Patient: sex M, age 76
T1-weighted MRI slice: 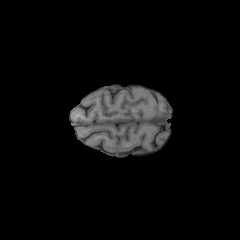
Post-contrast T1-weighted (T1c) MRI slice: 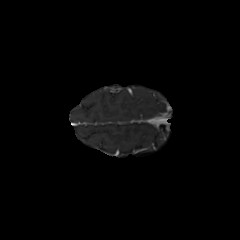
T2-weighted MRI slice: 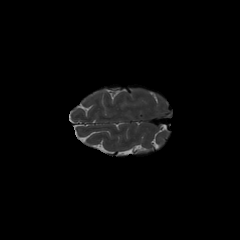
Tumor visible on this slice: no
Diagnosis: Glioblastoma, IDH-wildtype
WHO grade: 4